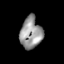
Tissue: skin
Cell type: Epithelial cells
Senescence score: 0.2148
Nuclear area (px): 665
Mean DAPI intensity: 152.896